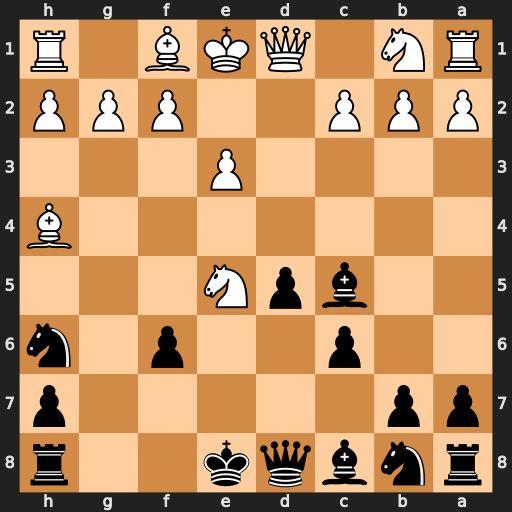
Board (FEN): rnbqk2r/pp5p/2p2p1n/2bpN3/7B/4P3/PPP2PPP/RN1QKB1R
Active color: b
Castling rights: KQkq
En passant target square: -
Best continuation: Qa5+ Nd2 fxe5